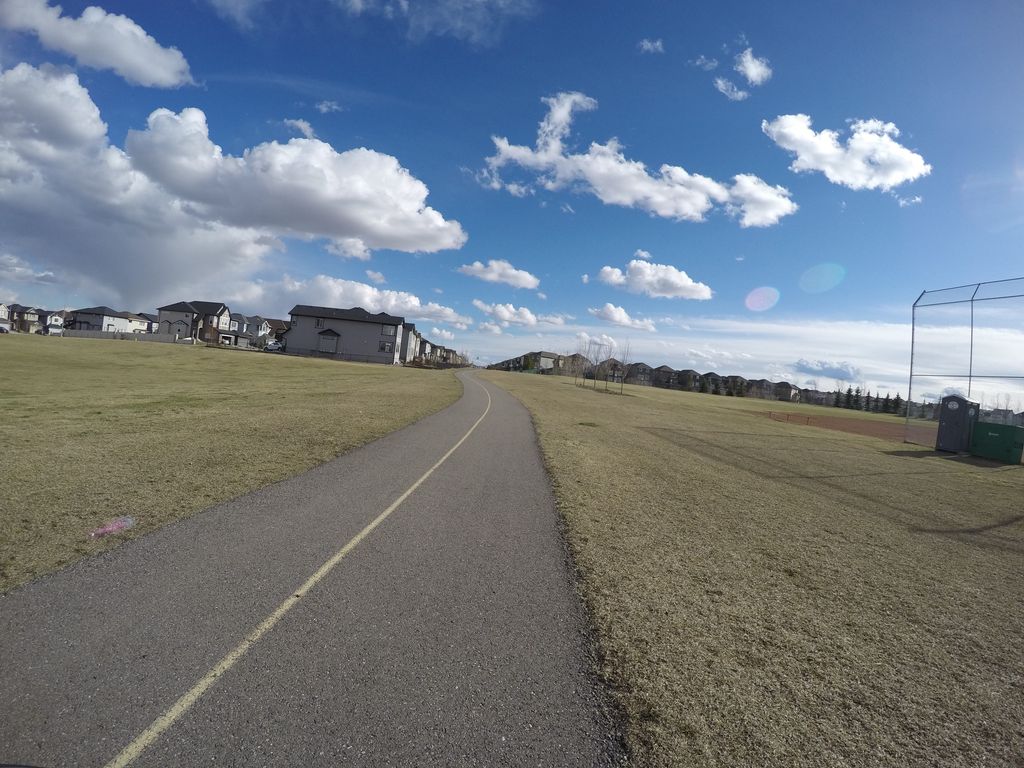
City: calgary